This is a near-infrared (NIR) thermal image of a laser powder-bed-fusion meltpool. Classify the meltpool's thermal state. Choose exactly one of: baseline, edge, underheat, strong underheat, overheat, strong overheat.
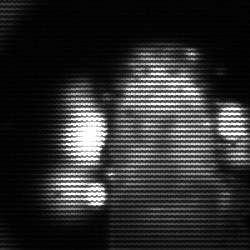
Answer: strong underheat